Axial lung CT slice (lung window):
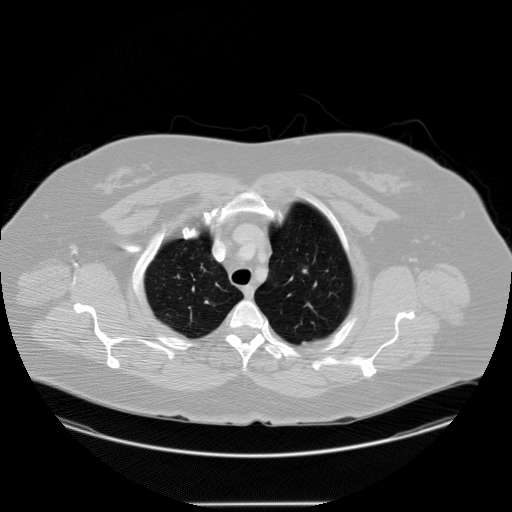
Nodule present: no